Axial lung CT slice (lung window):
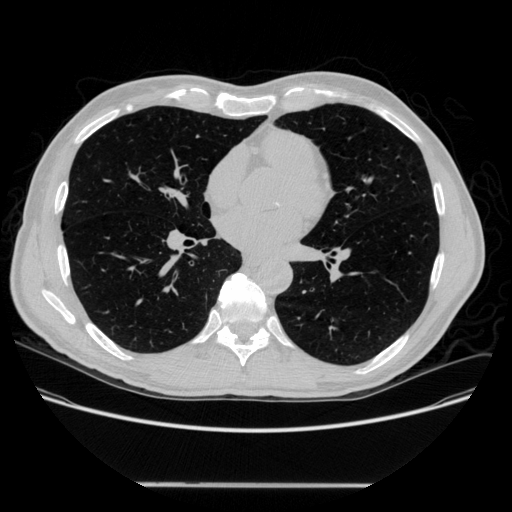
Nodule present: no